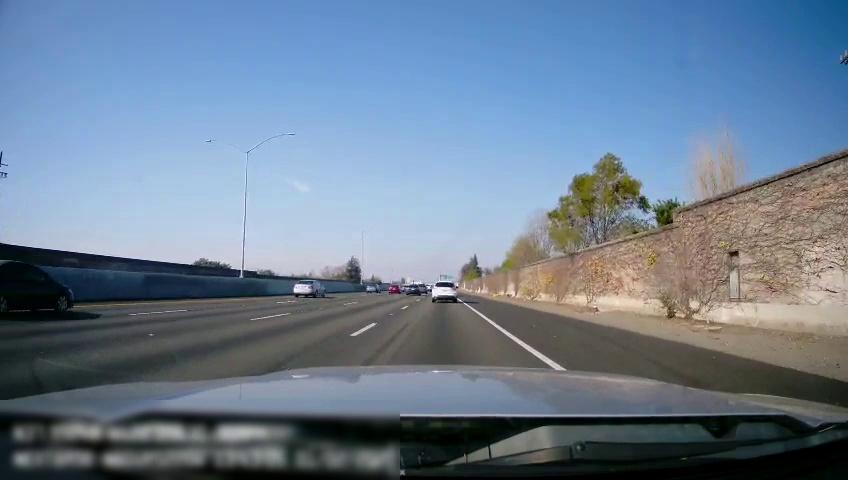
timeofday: Day
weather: Sunny
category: Drivable Space
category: Vehicles | SUV
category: Vehicles | Car
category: Vehicles | Car
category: Vehicles | SUV
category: Vehicles | Car
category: Vehicles | Car
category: Vehicles | Car
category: Lanes | Current Lane
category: Lanes | Current Lane
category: Lanes | Alternate Lane
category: Lanes | Alternate Lane
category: Lanes | Alternate Lane